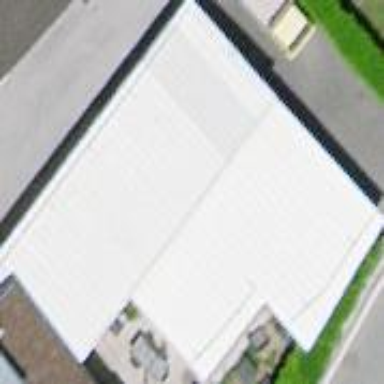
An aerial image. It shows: View of roof of building.